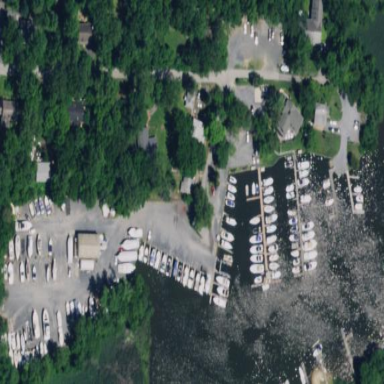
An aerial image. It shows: Marina on leisure land.